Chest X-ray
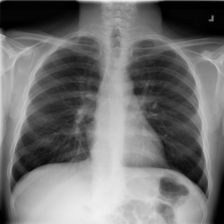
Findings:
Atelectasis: negative
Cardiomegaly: negative
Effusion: negative
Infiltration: negative
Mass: negative
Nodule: negative
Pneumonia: negative
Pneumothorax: negative
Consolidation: negative
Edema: negative
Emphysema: negative
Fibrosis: negative
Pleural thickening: negative
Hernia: negative